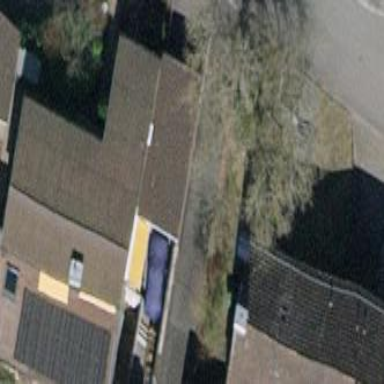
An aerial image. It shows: Detached building with gabled tile roof.